Question: I have this class in C# that implements interface IPhoto:
'''
class BorderPhoto : Form, IPhoto
{
IPhoto pho;
Color color;
public BorderPhoto(IPhoto p, Color c)
{
pho = p;
color = c;
this.Paint += new PaintEventHandler(Drawer);
}
public void Drawer(object sender, PaintEventArgs e)
{
pho.Drawer(sender, e);
e.Graphics.DrawRectangle(new Pen(color, 10), 25, 15, 215, 225);
}
}
'''
And this is the interface in C#:
'''
namespace GivenWihInterface
{
interface IPhoto
{
void Drawer(object sender, PaintEventArgs e);
}
}
'''
I would like to convert this code in java, this is the java version class I have:
'''
package GivenWihInterface;
import java.awt.Color;
public class BorderPhoto {
IPhoto pho;
Color color;
public BorderPhoto(IPhoto p, Color c)
{
pho = p;
color = c;
//this.Paint += new PaintEventHandler(Drawer);
// How to pass the delegate PaintEventHandler hire
}
public void Drawer(/*How to pass parameters*/)
{
//pho.Drawer(sender, e);
// How to implement paint event
//e.Graphics.DrawRectangle(new Pen(color, 10), 25, 15, 215, 225);
// How to implement paint event
}
}
'''
And this is the interface:
'''
package GivenWihInterface;
public interface IPhoto {
public void Drawer(/*How to pass parameters*/);
}
'''
I have a problem with assigning a delegate and declaring the Object and Event parameters not sure what event to pass as a parameter, and how to assign it as a delegate in java. Can someone help me with this problem?
EDIT:
I tried to use the <URL> with no luck, I am still experiencing the same problem:

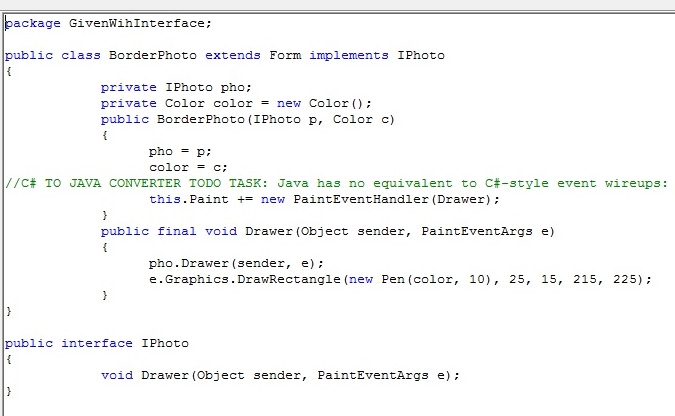
Answer: '''
public class BorderPhoto{
IPhoto pho;
Color color;
public BorderPhoto(IPhoto p, Color c)
{
pho = p;
color = c;
this.addPaintEventhandler(new IPhoto(){
public void Drawer(object sender, ...other parameters...){
// put your code here
}
});
}
public void addPaintEventHandler(Iphoto pho){
this.pho = pho;
}
public void onDraw(this, ...other parameters...){
pho.Drawer(this, ...other parameters...);
}
}
'''
Property named holds a handler object, i.e. it will handle the draw, so pass it an object which wants to/can handle the drawing, which in your code is an object of type IPhoto so pass it an object of IPhoto.
Once the handler object is attached to the property, you can just the Drawer() of the object, and the object will start drawing.
Pass it any required parameters as mentioned in the interface. Most probably it will require a sender object, which here is the BorderPhoto object. This object is needed if you want to call some method of the BorderPhoto object when you draw, like the canvas on which to draw, which is held by BorderPhoto.